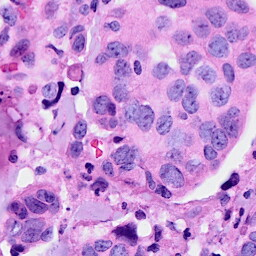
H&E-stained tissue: Breast